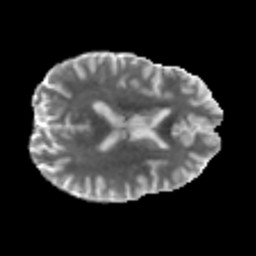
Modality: MD
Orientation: axial
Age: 33
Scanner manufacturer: philips
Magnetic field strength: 3 T
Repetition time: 8.6 s
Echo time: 0.127 s